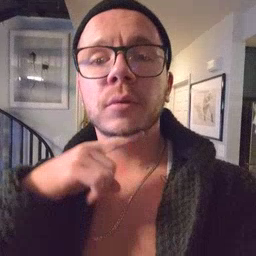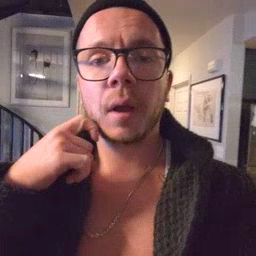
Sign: dry